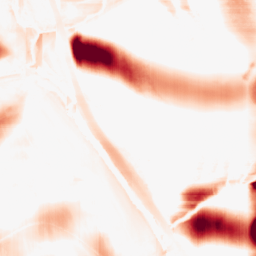
Category: morphological
Decomposition family: rolling_ball
Decomposition parameters: radius: 25
Upsampling method: cubic_mitchell
Upsampling parameters: scale: 2
Upsampling scale: 2